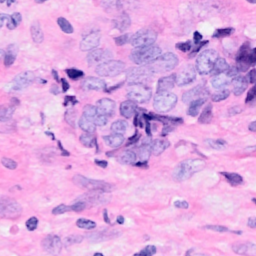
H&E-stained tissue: Breast